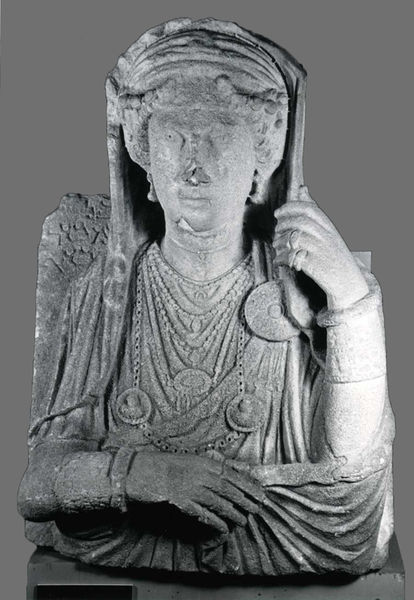
Titel: Relief Bust of a Woman
Standort: Amherst (Massachusetts, USA)
Institution: Mead Art Museum, Amherst College
Schlagwörter: hands, robes, dress, face, gray, grey, hair, nose, robe, woman, hand, frau, griechenland, stone, eyes, black and white, bust, chin, mouth, scarf, necklace, sculpture, statue, person, bracelet, clothes, neck, lines, earring, fingers, chest, medal, carving, pedestal, schmuck, rom, ring, rings, veil, antike, jewelry, queen, chain, chains, marmor, büste, torso, jewels, necklet, jewelery, broken nose, fac, nose broken, römerin, schmucl, griechin, 고대, 여왕, 부자, 목걸이, 장신구, 귀부인, 석상, 우아함, 아주머니, 조각, 귀걸이, 서양인